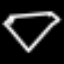
Label: diamond